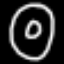
Label: donut